Brain MRI, t1w sequence, axial 2D slice.
Patient: age 40, sex F, weight 95 kg, height 1.95 m
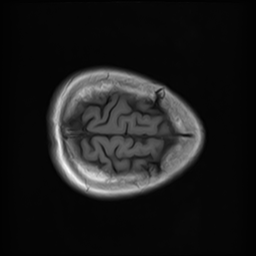